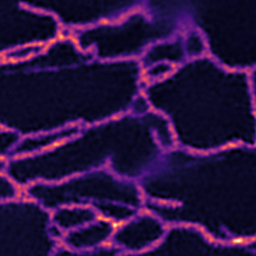
Label: Super-resolution ER image